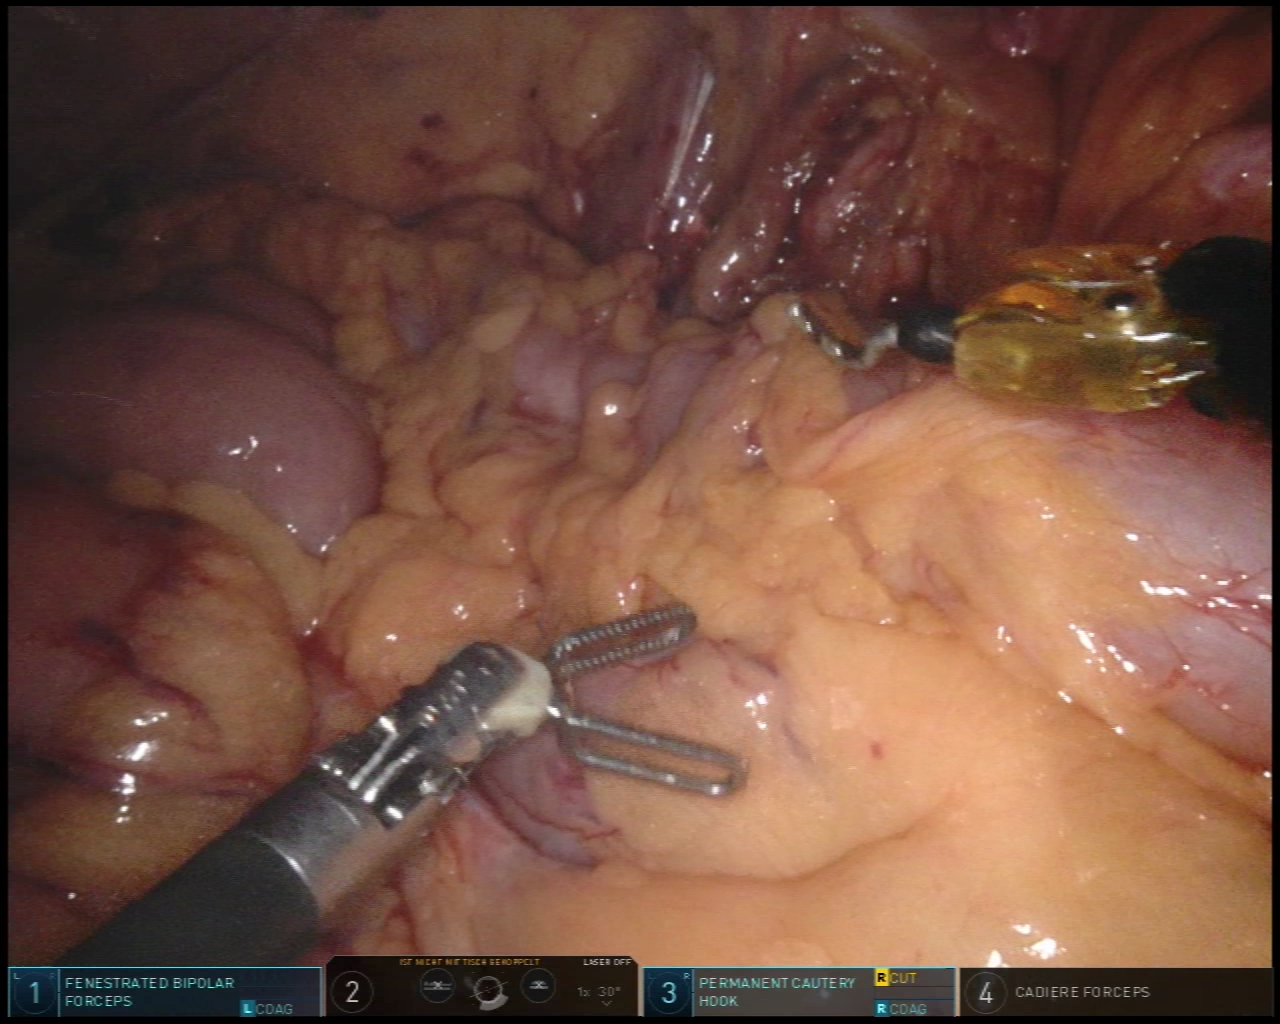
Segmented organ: ureter
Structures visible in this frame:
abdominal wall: yes
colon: yes
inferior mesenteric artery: no
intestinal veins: no
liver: no
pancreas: no
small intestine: no
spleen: no
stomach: no
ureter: yes
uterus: no
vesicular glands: no